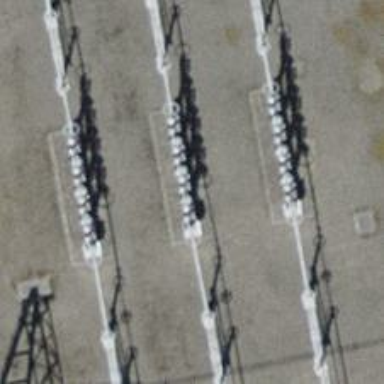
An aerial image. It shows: Switch used for power control.